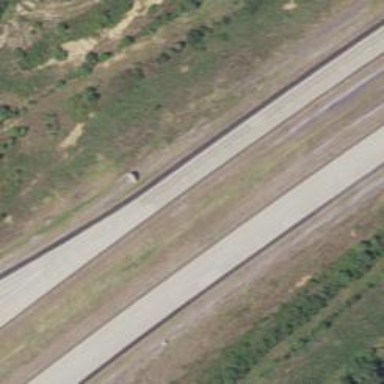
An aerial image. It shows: Motorway junction.